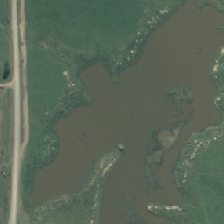
Land cover: lake_pond